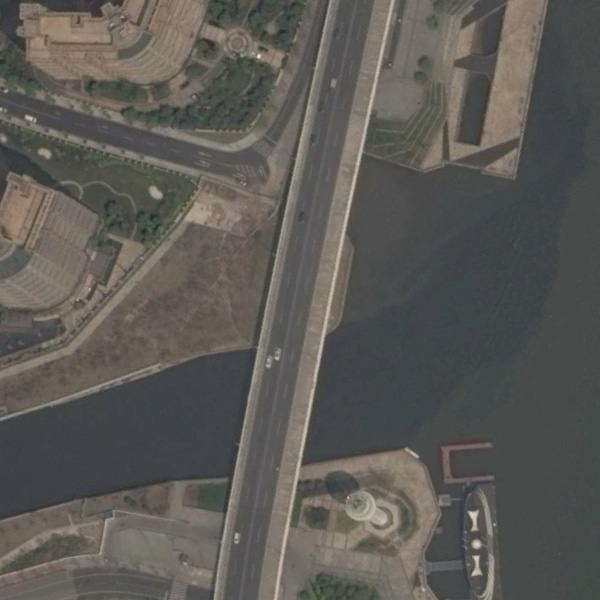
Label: Bridge